Question: I have a control derived from checkbook which I called "SettingBooleanButton", but when any window or dialog is dragged over the control the control keeps signs of the drag
The next image shows the effect of dragging an application window over control

This is the code block that I have for OnPaint()
'''
Public Class SettingBooleanButton
Inherits CheckBox
Private _settingSection As String
Private _settingName As String
Private _associatedSetting As Setting
Public Event StateChange(ByVal affectedSetting As Setting)
Sub New()
' This call is required by the designer.
InitializeComponent()
' Add any initialization after the InitializeComponent() call.
Appearance = Appearance.Button
FlatStyle = FlatStyle.Flat
TextAlign = ContentAlignment.MiddleCenter
AutoSize = False
End Sub
Public Property SettingSection As String
Get
Return _settingSection
End Get
Set(value As String)
_settingSection = value
End Set
End Property
Public Property SettingName As String
Get
Return _settingName
End Get
Set(value As String)
_settingName = value
End Set
End Property
''' <summary>
''' Sets a boolean value to indicate the initial checked state of the control.
''' </summary>
''' <value>
''' <c>true</c> to set it as [checked state]; otherwise, <c>false</c>.
''' </value>
Public Property CheckedState As Boolean
Get
Return Checked
End Get
Set(value As Boolean)
_associatedSetting = New Setting(_settingSection, _settingName, String.Empty)
RemoveHandler CheckedChanged, AddressOf StateChanged
Checked = value
SetText()
AddHandler CheckedChanged, AddressOf StateChanged
End Set
End Property
Private Sub StateChanged(sender As Object, e As EventArgs)
If IsNothing(_associatedSetting) Then
Return
End If
_associatedSetting.Value = Checked.ToString()
SetText()
RaiseEvent StateChange(_associatedSetting)
End Sub
Public Sub SetText()
If Checked Then
Font = New Font(Font.FontFamily, Font.Size, FontStyle.Bold)
ForeColor = Color.WhiteSmoke
Text = Resource.SettingBooleanButton_TrueState
Else
Font = New Font(Font.FontFamily, Font.Size, FontStyle.Regular)
ForeColor = SystemColors.ControlText
Text = Resource.SettingBooleanButton_FalseState
End If
End Sub
Protected Overrides Sub OnPaint(ByVal e As PaintEventArgs)
MyBase.OnPaint(e)
If Checked Then
ControlPaint.DrawBorder(e.Graphics, e.ClipRectangle, Color.Black, ButtonBorderStyle.Solid)
End If
End Sub
End Class
'''
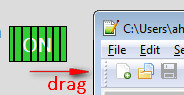
Answer: '''
ControlPaint.DrawBorder(e.Graphics, e.ClipRectangle, ...)
'''
Using e.ClipRectangle like this is a traditional bug in a Paint event handler. It is a rectangle that matches the border you want to draw. It is only the part of the control that to be painted. Which is usually the entire control, but not always. Such as in your case when you drag a window across your control, only the part that is revealed needs to be repainted. So now you are painting the border in the wrong position, producing those black lines.
You only ever use the ClipRectangle if your painting code is expensive and you want to take the opportunity to skip that expensive code when it isn't needed anyway. Which is pretty rare, clipping in Windows is already pretty efficient.
You'll need to pass the actual rectangle of your border. Fix:
'''
ControlPaint.DrawBorder(e.Graphics, Me.ClientRectangle, _
Color.Black, ButtonBorderStyle.Solid)
'''